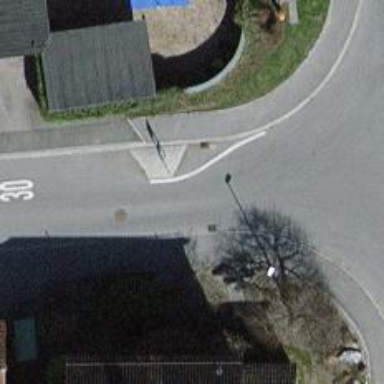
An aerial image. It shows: Chicane for traffic calming.